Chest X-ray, PA view. Patient: 53 years old, sex M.
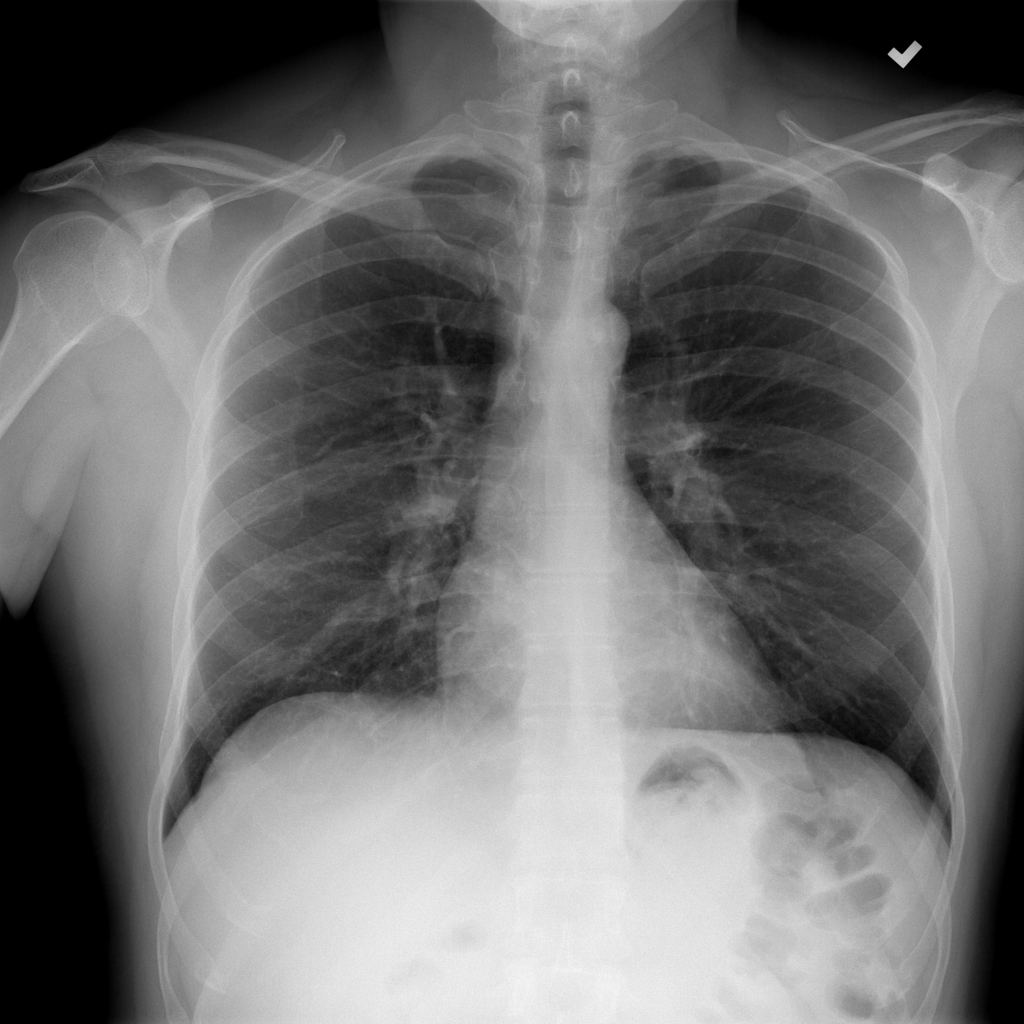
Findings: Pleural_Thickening